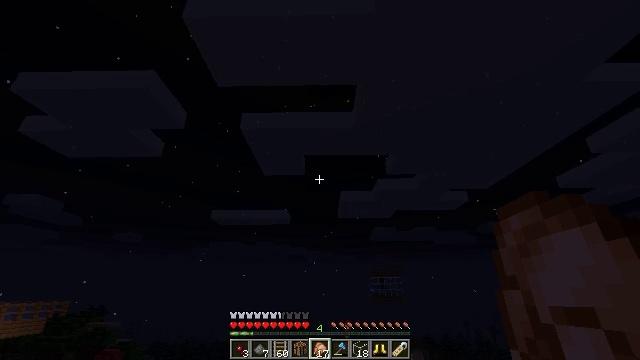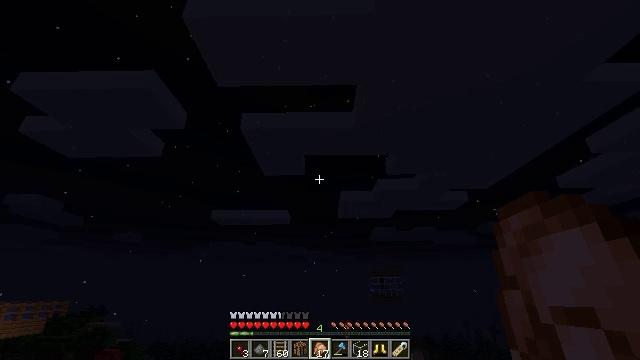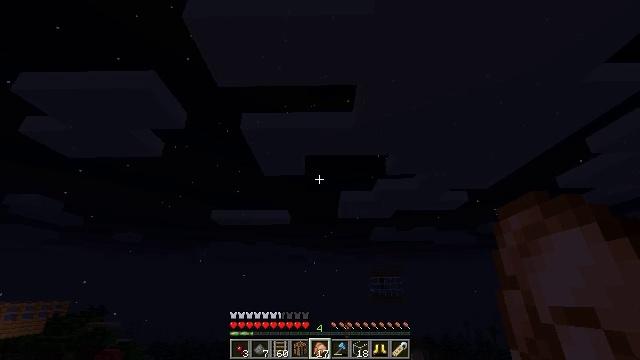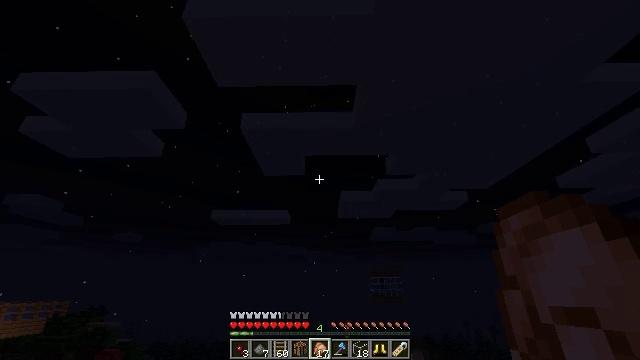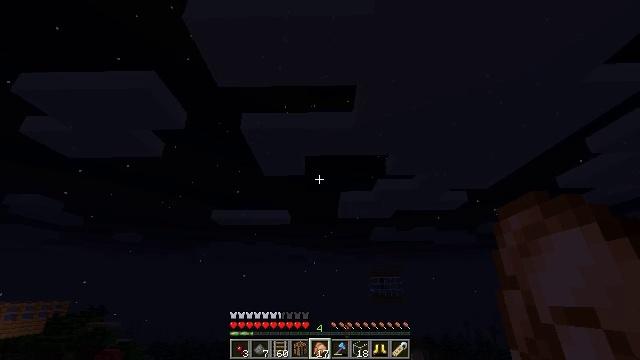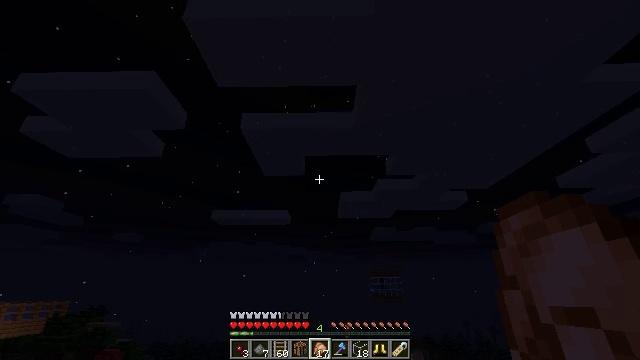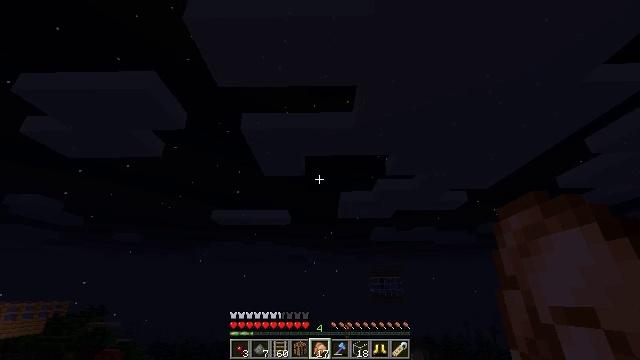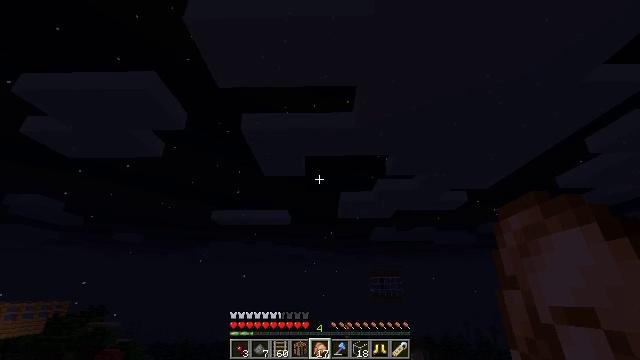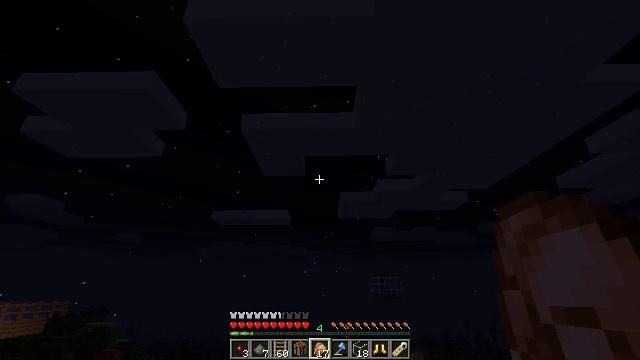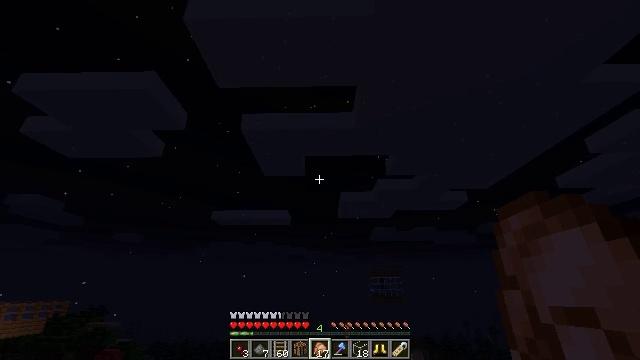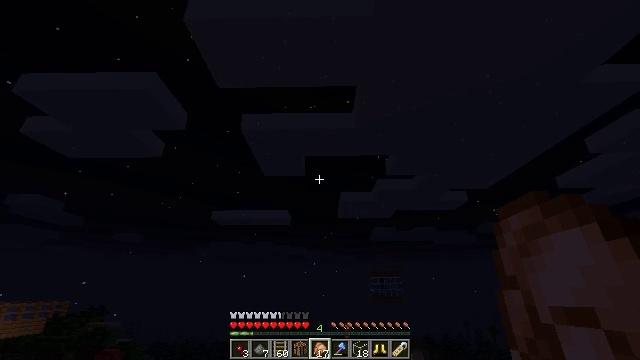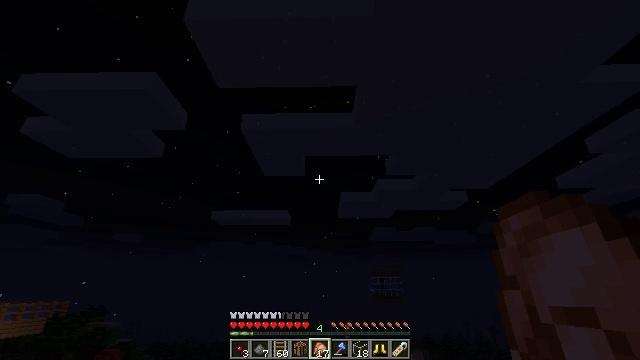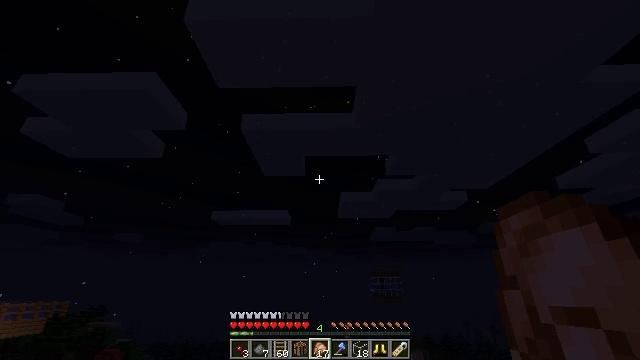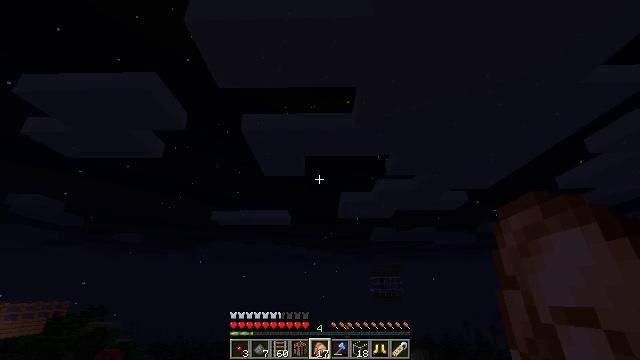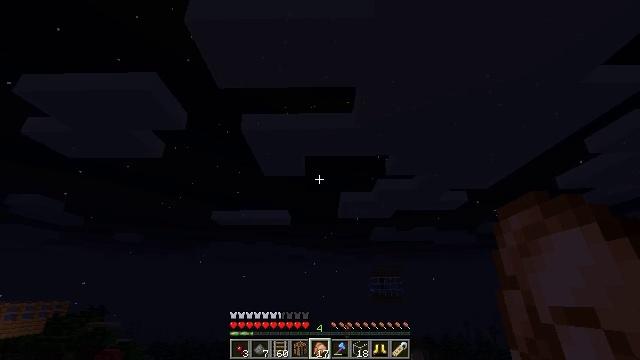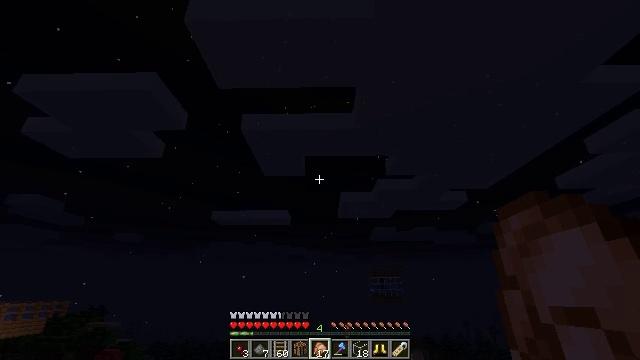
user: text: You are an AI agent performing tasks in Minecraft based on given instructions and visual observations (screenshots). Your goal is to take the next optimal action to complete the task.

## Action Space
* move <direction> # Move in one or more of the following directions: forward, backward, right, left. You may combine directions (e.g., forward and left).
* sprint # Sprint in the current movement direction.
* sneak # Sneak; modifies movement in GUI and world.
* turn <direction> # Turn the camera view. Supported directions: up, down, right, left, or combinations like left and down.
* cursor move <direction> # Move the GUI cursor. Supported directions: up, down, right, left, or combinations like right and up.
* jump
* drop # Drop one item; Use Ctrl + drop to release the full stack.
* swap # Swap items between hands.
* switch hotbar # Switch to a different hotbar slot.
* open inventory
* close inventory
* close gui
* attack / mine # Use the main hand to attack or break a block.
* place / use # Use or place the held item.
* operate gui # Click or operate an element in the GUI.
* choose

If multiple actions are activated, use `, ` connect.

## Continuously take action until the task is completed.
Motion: motion action
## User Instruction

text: Shatter the glass to collect it.
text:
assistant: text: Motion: no_op
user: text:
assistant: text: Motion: no_op
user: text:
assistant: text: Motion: no_op
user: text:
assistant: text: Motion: no_op
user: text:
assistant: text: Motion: no_op
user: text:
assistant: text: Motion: no_op
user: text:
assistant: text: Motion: no_op
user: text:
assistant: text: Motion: no_op
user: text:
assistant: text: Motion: no_op
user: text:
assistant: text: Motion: no_op
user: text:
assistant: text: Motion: no_op
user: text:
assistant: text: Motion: no_op
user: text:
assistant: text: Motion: no_op
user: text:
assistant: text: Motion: no_op
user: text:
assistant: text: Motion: no_op
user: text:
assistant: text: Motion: no_op
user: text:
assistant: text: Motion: no_op
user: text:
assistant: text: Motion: no_op
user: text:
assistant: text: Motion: no_op
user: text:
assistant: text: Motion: no_op
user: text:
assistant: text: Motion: no_op
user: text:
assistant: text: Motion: no_op
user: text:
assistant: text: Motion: no_op
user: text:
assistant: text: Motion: no_op
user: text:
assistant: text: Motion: no_op
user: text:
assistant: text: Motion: no_op
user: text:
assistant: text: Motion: no_op
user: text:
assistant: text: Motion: no_op
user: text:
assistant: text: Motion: no_op
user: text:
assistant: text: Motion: no_op